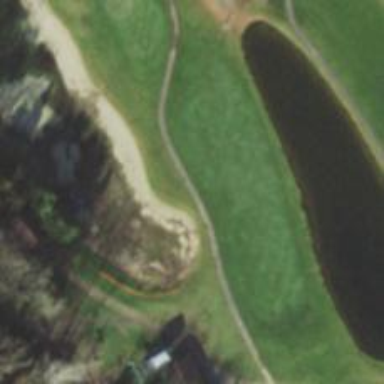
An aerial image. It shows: View of golf hole.